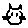
Label: cat